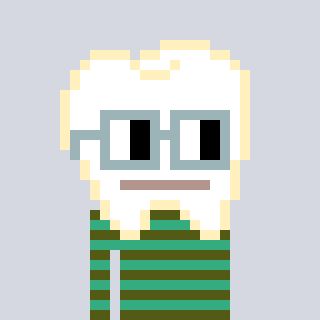
a pixel art character with square dark gray glasses, a tooth-shaped head and a teal-colored body on a cool background